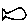
Label: fish